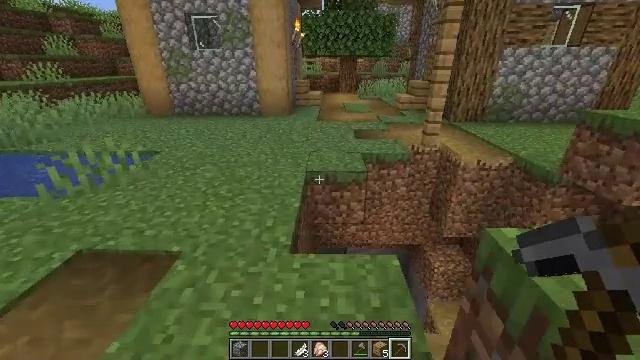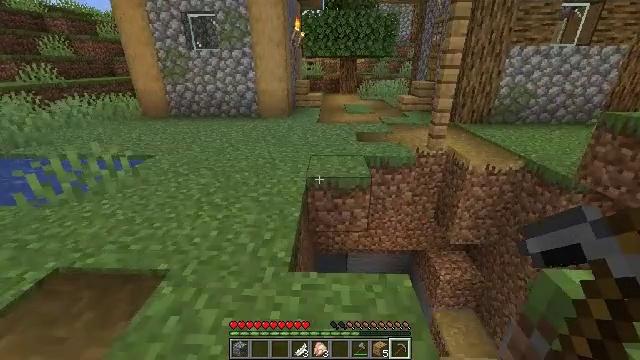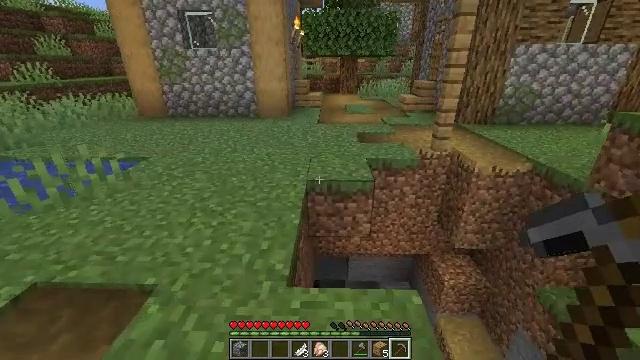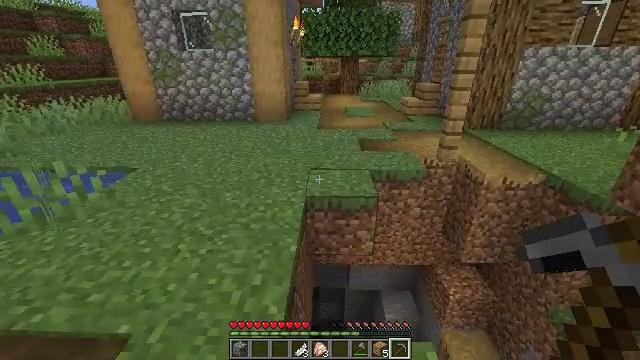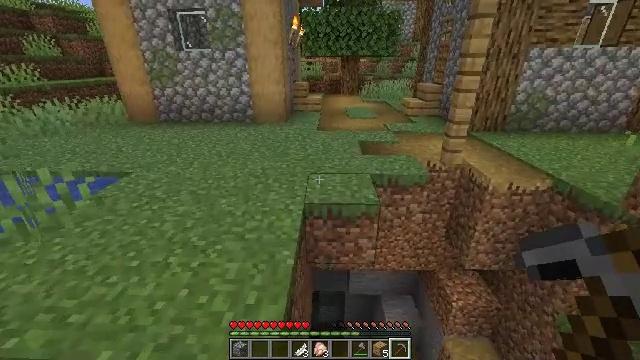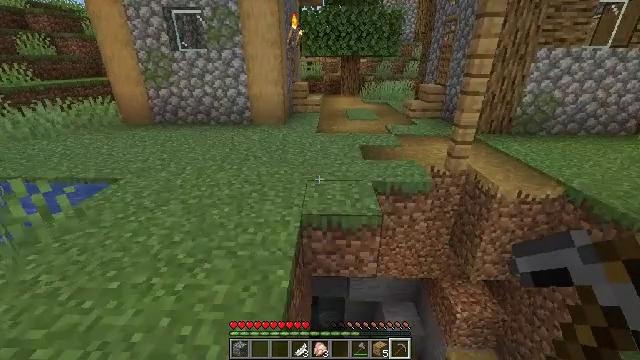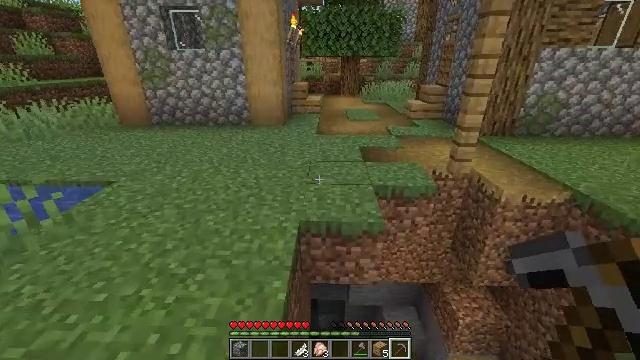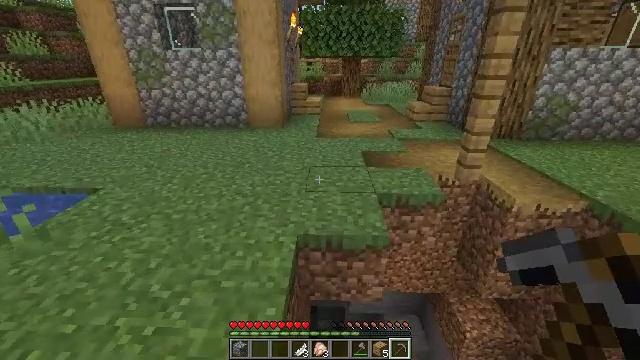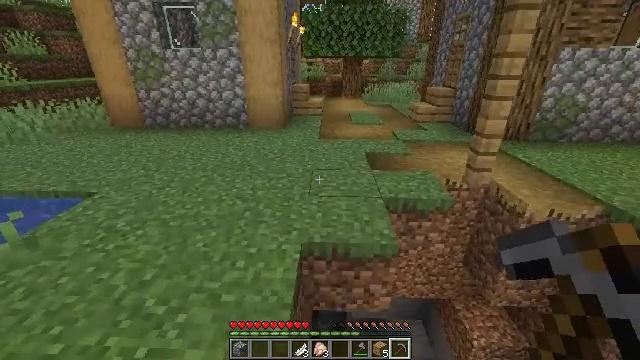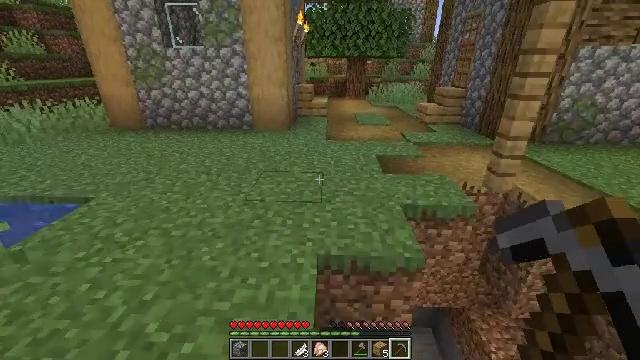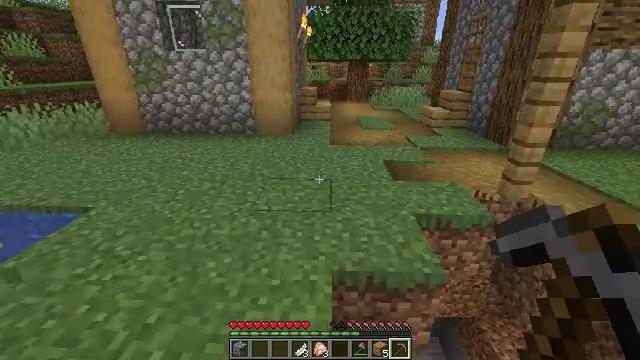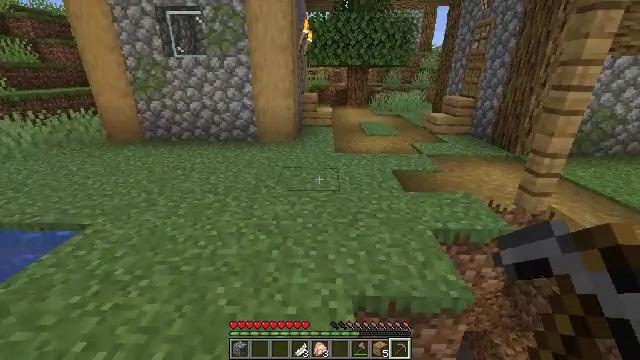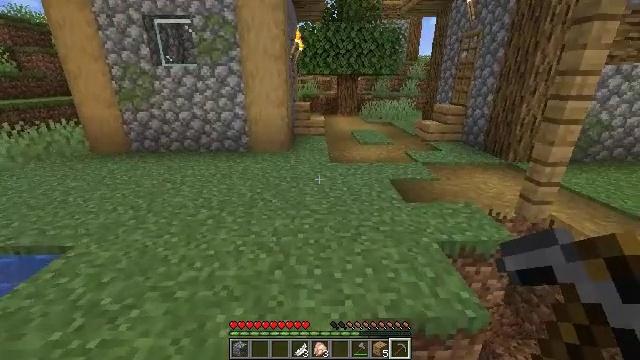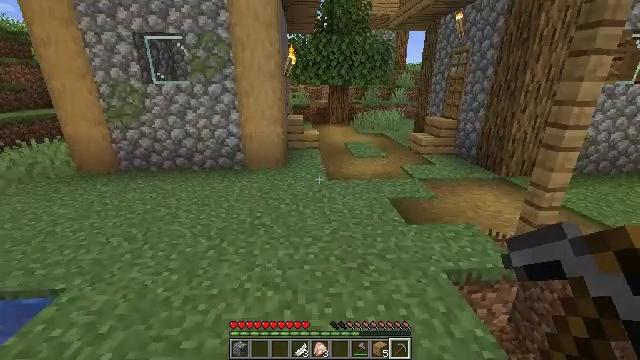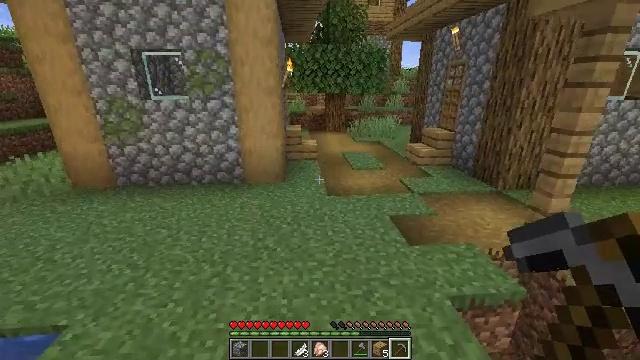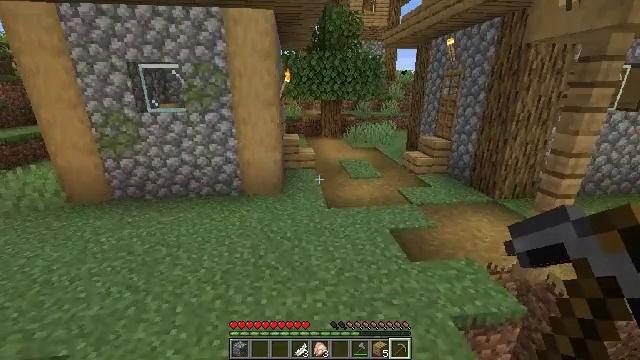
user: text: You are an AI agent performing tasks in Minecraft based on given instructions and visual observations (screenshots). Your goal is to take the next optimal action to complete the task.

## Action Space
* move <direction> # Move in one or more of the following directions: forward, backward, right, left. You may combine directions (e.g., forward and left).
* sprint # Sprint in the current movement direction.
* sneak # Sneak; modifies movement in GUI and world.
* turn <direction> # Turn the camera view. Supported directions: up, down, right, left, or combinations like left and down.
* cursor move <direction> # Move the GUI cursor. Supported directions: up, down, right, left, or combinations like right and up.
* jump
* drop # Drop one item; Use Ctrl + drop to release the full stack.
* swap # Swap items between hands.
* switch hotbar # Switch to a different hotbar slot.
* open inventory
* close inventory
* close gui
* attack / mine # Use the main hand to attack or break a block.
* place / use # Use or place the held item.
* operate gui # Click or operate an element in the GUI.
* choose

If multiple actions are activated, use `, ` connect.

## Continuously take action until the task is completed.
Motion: motion action
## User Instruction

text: Mine the stripped oak wood from a tree.
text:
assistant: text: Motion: move forward
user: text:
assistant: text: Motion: move forward
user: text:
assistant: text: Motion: move forward
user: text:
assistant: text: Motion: move forward
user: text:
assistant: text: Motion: move forward
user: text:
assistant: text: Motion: move forward
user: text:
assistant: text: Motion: move forward and move left
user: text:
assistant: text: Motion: move forward and move left
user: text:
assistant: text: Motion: move forward and move left
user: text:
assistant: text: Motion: move forward and move left
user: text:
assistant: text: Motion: move forward and move left, turn up
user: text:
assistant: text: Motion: move forward and move left, turn right and up
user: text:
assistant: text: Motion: move forward and move left, turn right, jump
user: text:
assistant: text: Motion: move forward and move left, turn right, jump
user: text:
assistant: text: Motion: move forward and move left, turn right, jump
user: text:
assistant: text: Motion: move forward and move left, jump
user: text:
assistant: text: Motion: move forward and move left, turn right and up, jump
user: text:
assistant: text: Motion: move forward, turn right and up
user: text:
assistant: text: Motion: move forward, turn right and up
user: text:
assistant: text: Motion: move forward, turn right and up
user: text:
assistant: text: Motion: move forward, turn right and up
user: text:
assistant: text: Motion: move forward, turn right
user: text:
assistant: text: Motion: move forward, turn right and up
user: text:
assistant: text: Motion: move forward, turn right and up
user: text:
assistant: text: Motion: move forward, turn right and up
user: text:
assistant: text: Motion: move forward, turn right and up
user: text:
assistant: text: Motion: move forward, turn up
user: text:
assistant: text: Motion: move forward, turn up
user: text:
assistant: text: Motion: move forward, turn up
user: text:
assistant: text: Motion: move forward, turn up